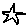
Label: star